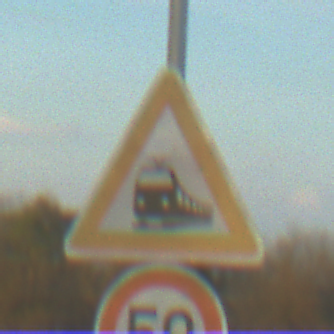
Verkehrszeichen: Bahnuebergang
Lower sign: Geschwindigkeit50
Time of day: SunriseSunset
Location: Outdoor (Nature)
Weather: PartlyCloudy
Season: NotSpecified
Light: Natural